Question: I'm having an issue with z-index attribute that I have included within a div that has a Pinterest Widget.
In a previous application that wasn't Bootstrap, I was able to simply set z-index: 2 which would help hide part of this Widget behind the Headline.
Here I have set the headline div and the parent column div to z-index:1
The Widget div and it's parent div to z:index:2
'''
<div class="col-md-4 md-margin-bottom-20 hidden-sm hidden-xs" style="z-index:1">
<div class="">
<div class="col-sm-12 col-md-12" style="padding-left: 0; padding-right: 0; z-index:1;">
<div class="headline" style="z-index:1;">
<h2>Recent Job Pictures</h2>
</div>
<div class="" style="z-index:2;">
<div style="margin-top:-46px; z-index:2;">
<a data-pin-do="embedUser" href="http://www.pinterest.com/davincispainter/" data-pin-scale-width="65" data-pin-scale-height="162" data-pin-board-width="360"></a>
</div>
<!-- Please call pinit.js only once per page -->
<script type="text/javascript" async src="//assets.pinterest.com/js/pinit.js"></script>
</div>
</div>
</div>
</div>
'''
I have also tried placing overflow:hidden within the widget div, but I can't seem to get it to work.

<URL>
Any suggestion regarding this z-index would be appreciated.
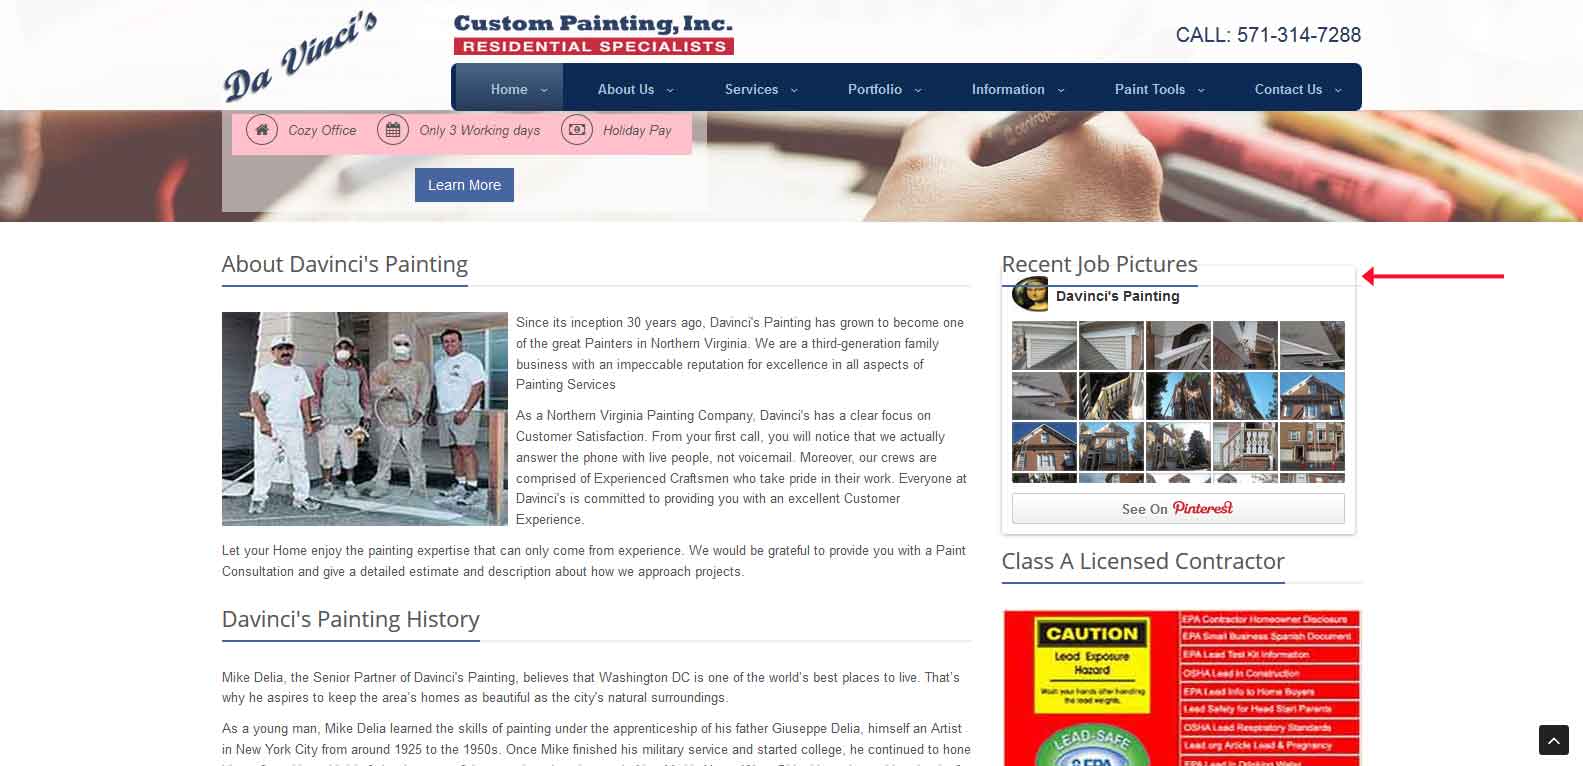
Answer: Even though you have a 'z-index' style applied to '.headline', be sure to also include an appropriate 'position' rule. 'z-index' will only apply to elements with a 'position' rule other than the default
<URL>
Since your element is rendered as transparent, if you wish to "hide" part of this widget, setting a 'background-color' will satisfy this
'''
.headline {
z-index: 1;
background-color: white;
position: relative;
}
'''